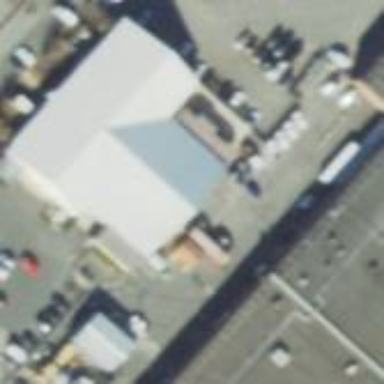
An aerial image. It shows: Industrial building.